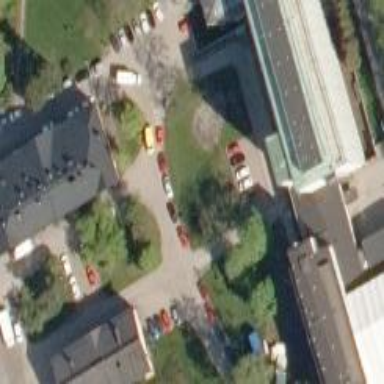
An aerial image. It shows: Hospital building.